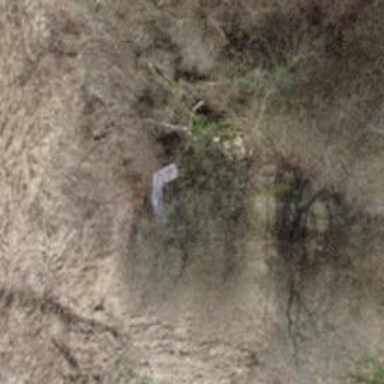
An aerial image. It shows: Bird hide located in leisure land area.